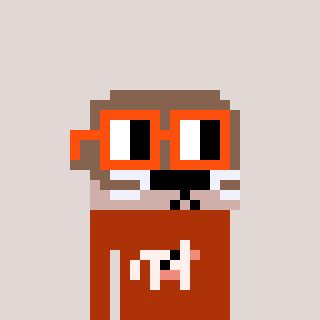
a pixel art character with square orange glasses, a otter-shaped head and a hotbrown-colored body on a warm background